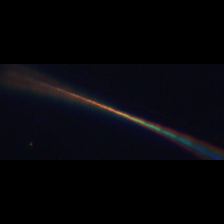
Taxon: Psuedo-nitzschia
Group: Diatoms